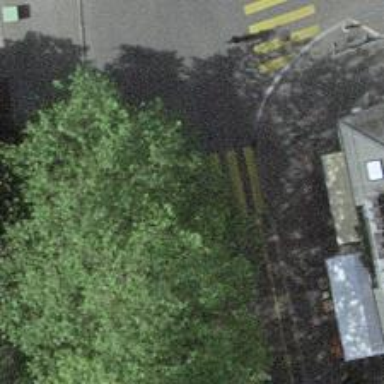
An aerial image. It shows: Uncontrolled crossing with pedestrian island.